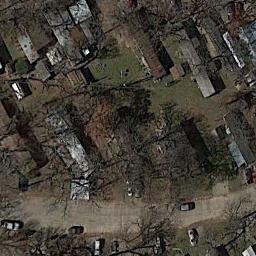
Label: mobile_home_park